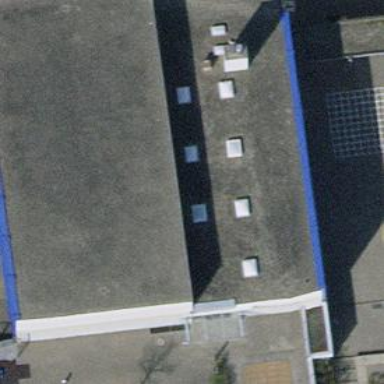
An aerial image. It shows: School.